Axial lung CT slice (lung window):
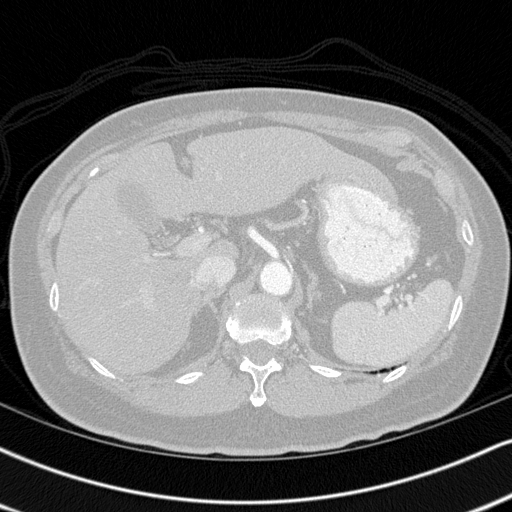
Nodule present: no